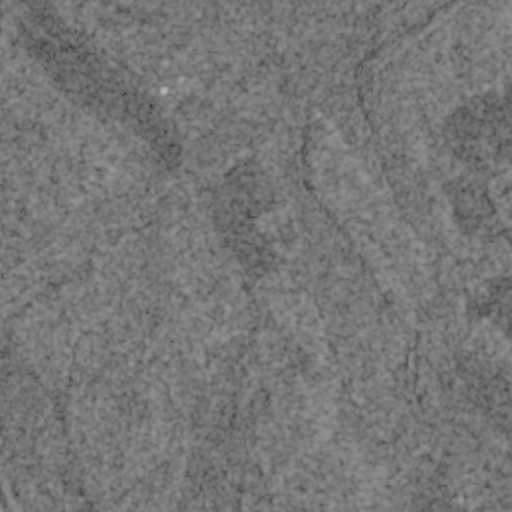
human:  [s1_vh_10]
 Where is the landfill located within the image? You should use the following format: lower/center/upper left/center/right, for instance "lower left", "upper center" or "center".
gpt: The landfill is located in the center of the image.
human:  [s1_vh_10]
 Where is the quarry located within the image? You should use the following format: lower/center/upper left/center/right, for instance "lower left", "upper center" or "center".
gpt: The quarry is located in the center of the image.
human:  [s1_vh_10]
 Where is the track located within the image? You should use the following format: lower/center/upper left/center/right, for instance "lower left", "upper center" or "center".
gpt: There is no track in the image.

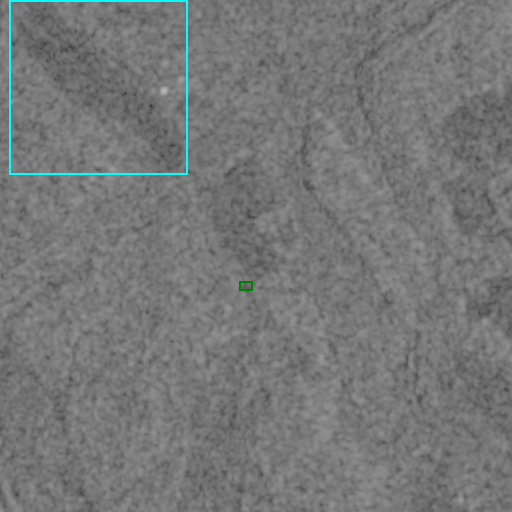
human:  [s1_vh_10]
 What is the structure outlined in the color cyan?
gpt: The structure outlined in cyan is a crop field.
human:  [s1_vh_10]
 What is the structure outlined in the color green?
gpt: The structure outlined in green is a quarry.
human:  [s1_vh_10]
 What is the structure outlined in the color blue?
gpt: There is no blue outline.